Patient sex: M
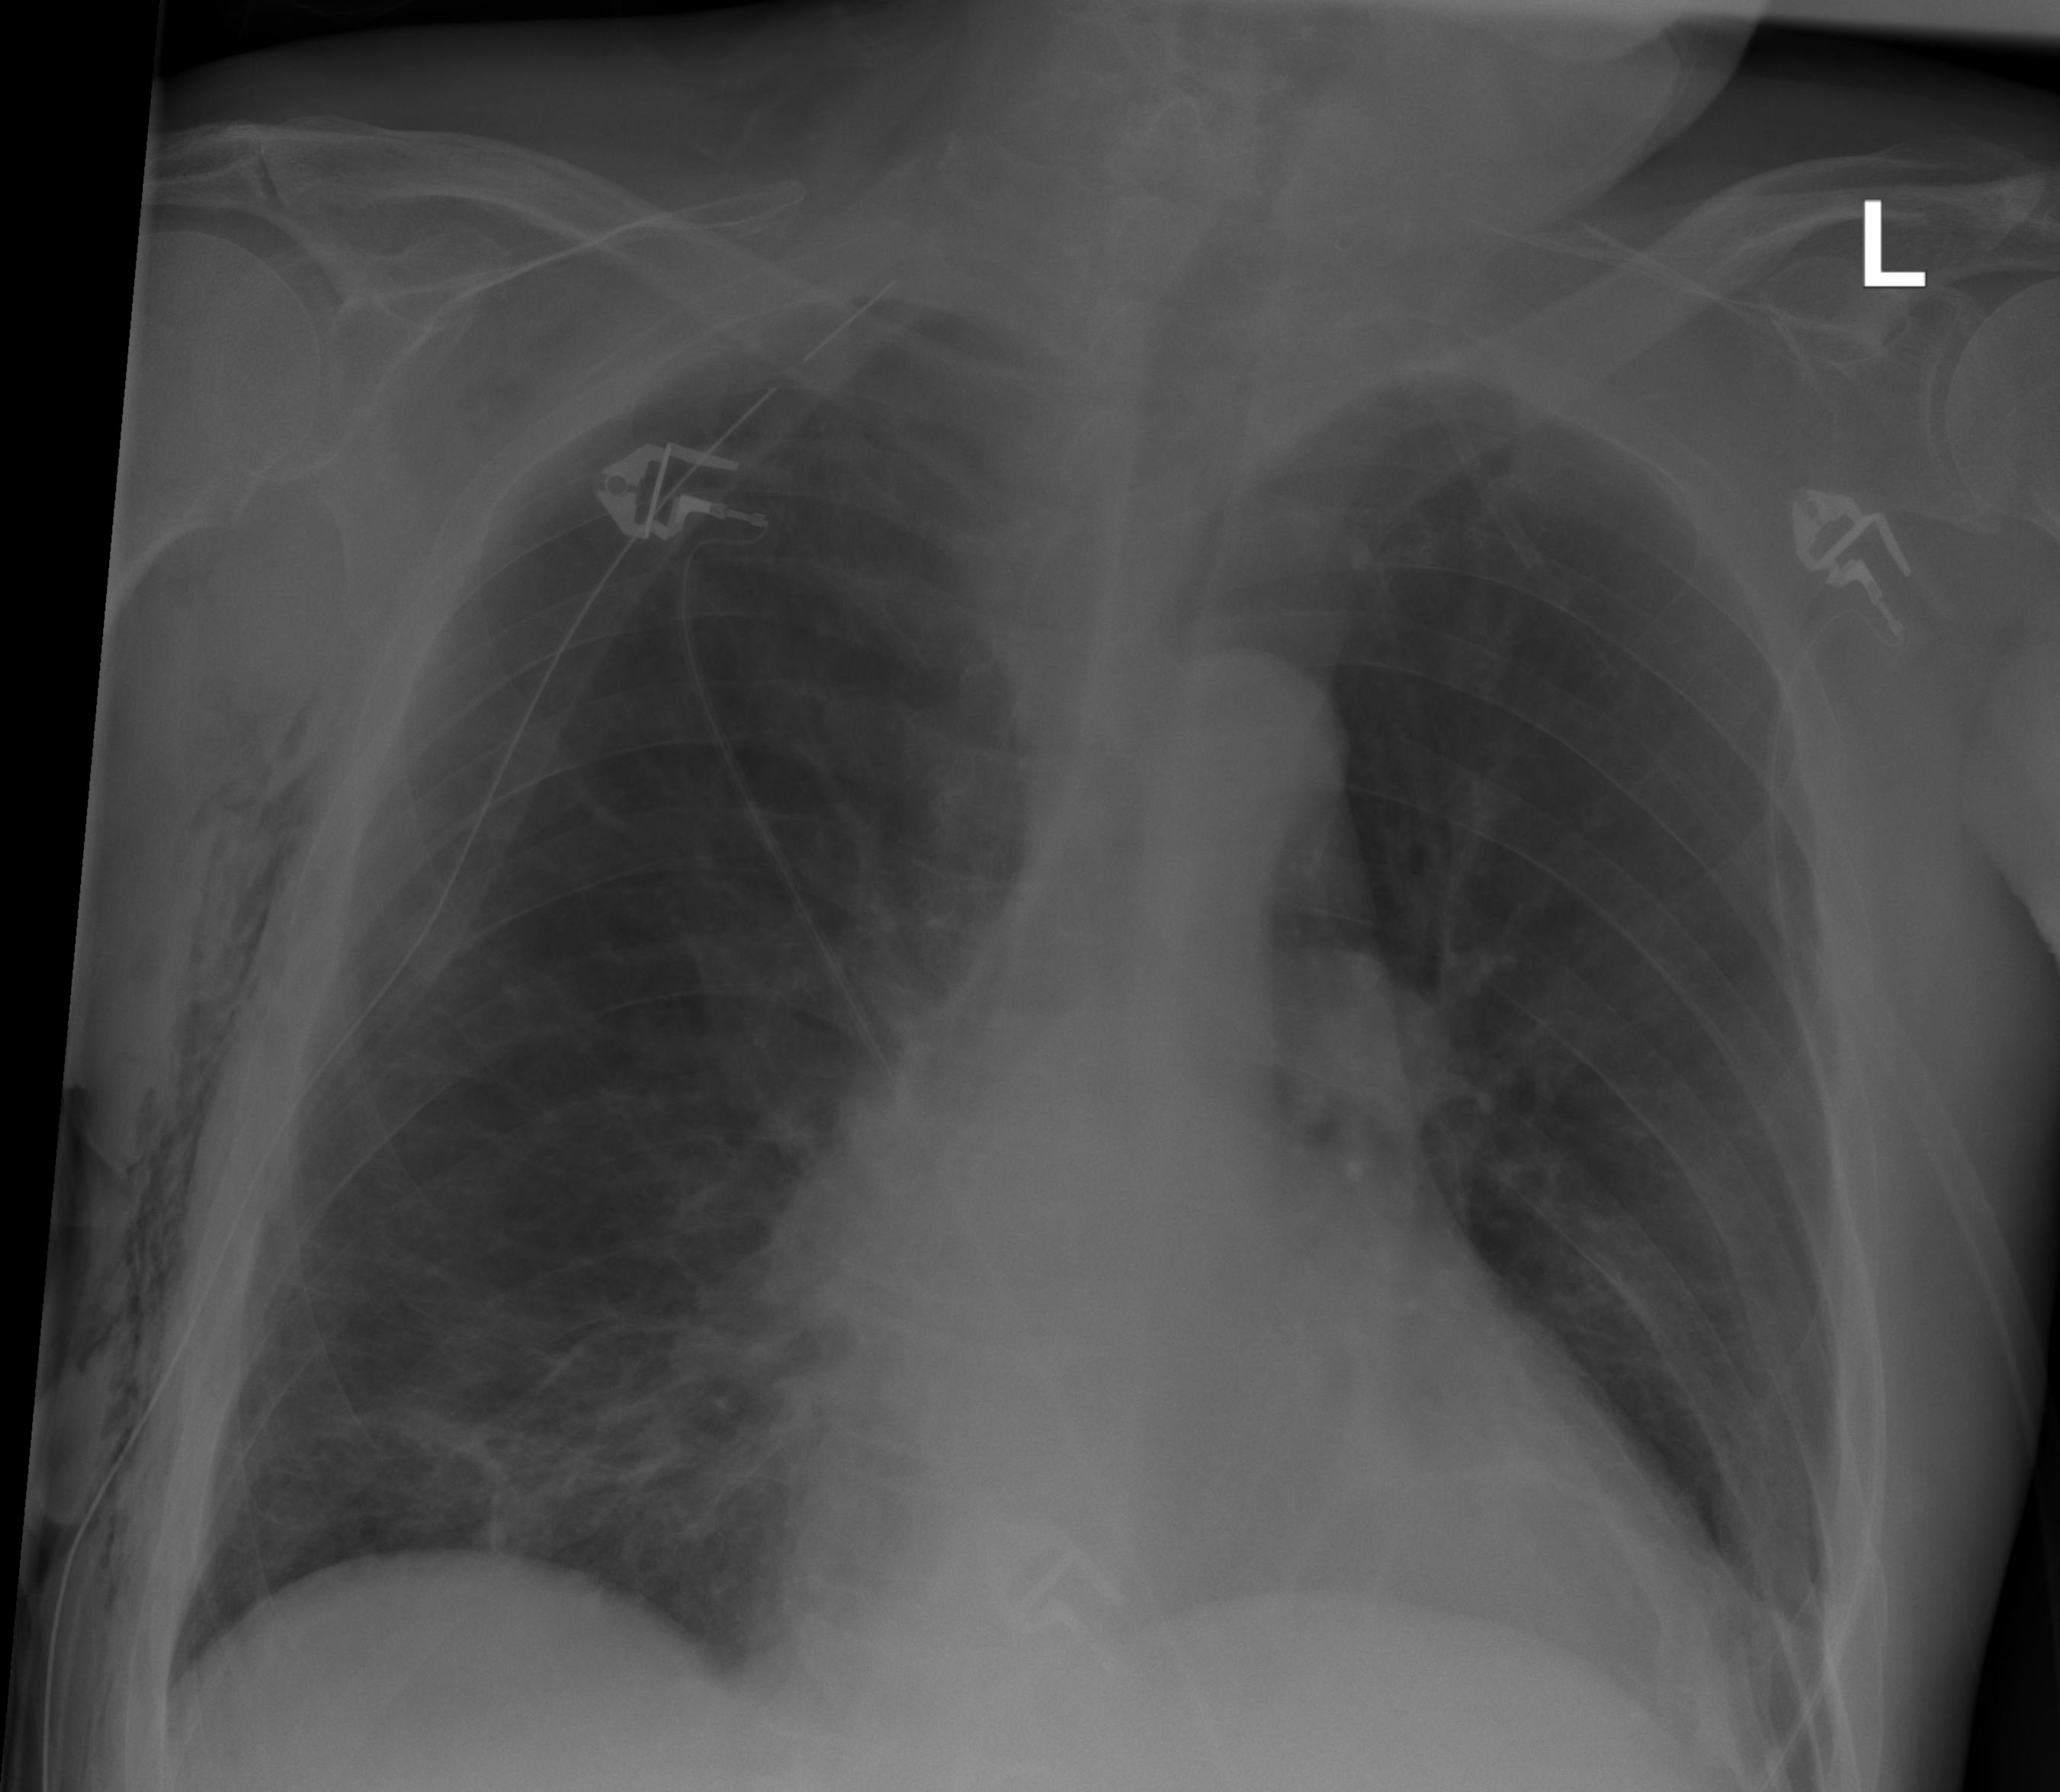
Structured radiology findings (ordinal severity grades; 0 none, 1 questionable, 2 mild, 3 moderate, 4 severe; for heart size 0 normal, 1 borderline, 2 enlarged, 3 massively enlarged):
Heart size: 2
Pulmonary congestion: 1
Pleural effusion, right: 0
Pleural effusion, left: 2
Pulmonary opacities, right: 1
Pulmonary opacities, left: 0
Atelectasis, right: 2
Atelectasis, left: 2